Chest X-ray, AP view. Patient: 45 years old, sex F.
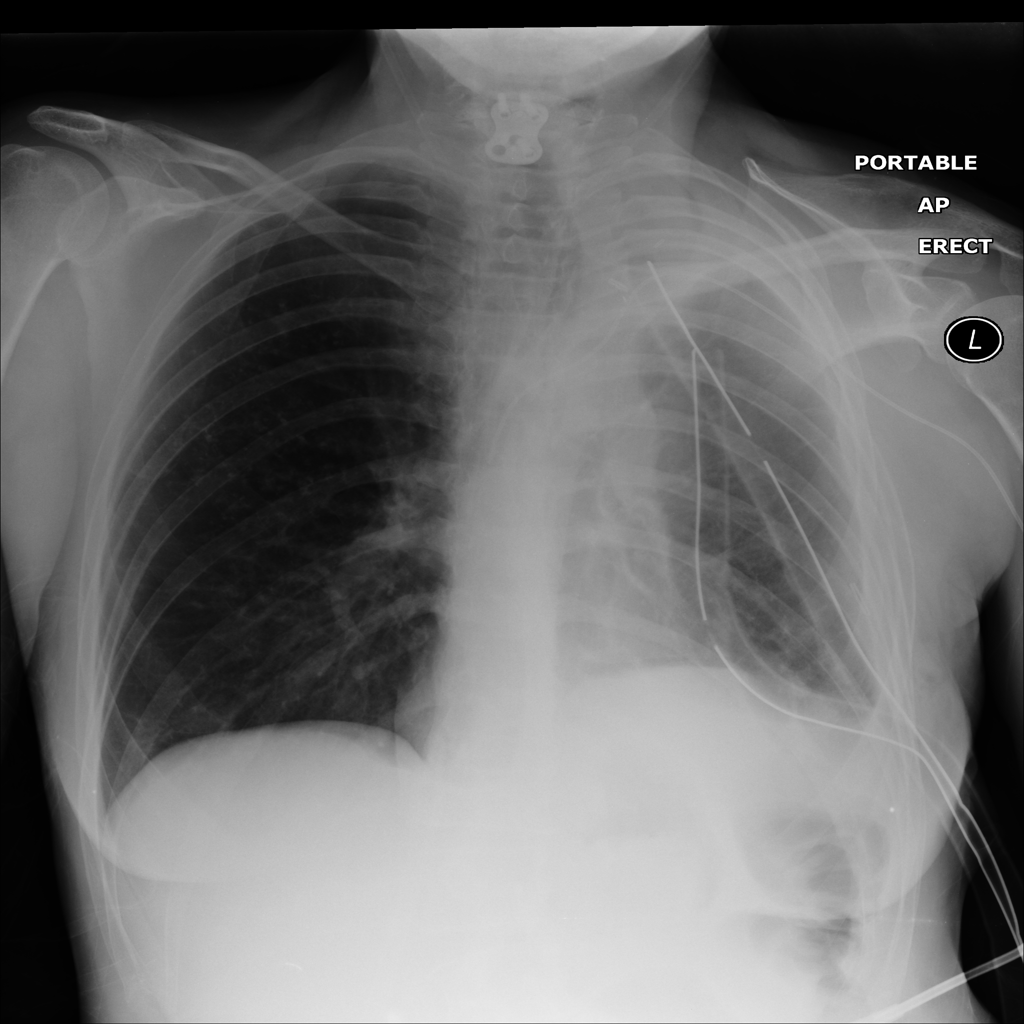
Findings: Infiltration, Pneumothorax